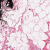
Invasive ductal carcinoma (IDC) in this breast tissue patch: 0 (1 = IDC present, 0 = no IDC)